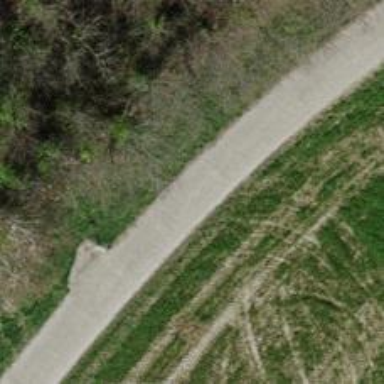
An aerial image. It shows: Concrete track with grade 1 standard.